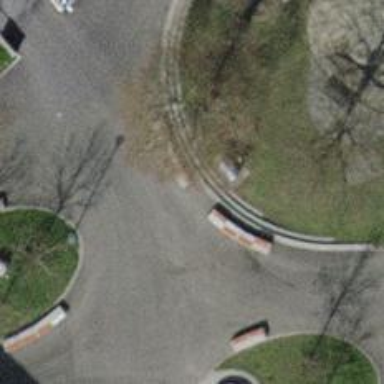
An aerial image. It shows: Concrete bench.